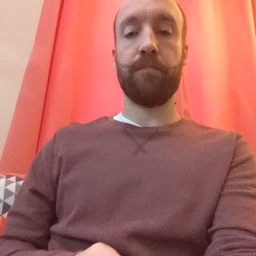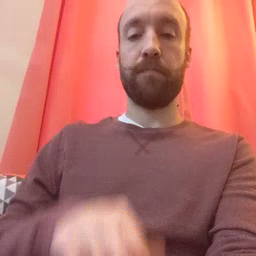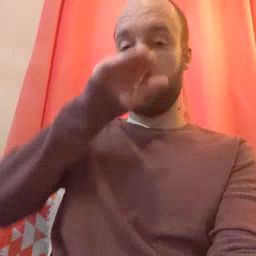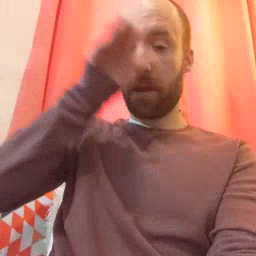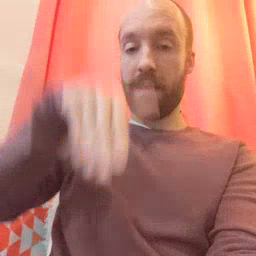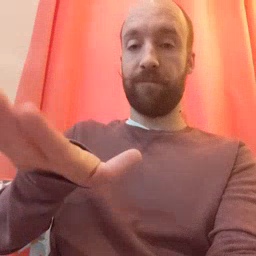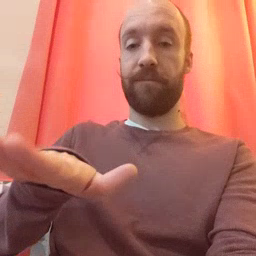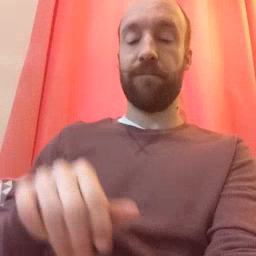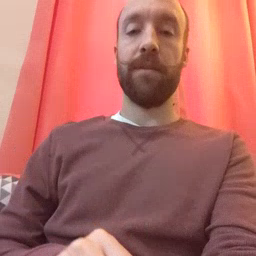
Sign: elephant